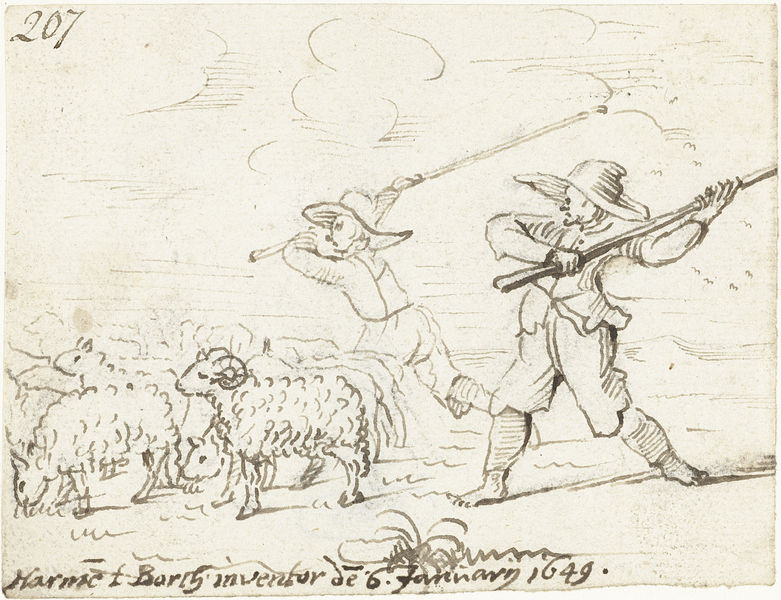
Titel: Twee herders drijven hun schapen voort
Künstler: Harmen ter Borch
Standort: Amsterdam
Institution: Rijksmuseum
Schlagwörter: hat, men, people, white, arm, black, old, brown, cloud, clouds, man, sky, field, peasant, village, feet, grass, drawing, animals, cartoon, hats, illustration, sketch, birds, pen, writing, children, dirt, ink, watercolor, signature, foot, shoes, pencil, england, animal, farm, farmer, horn, horns, goat, ram, sheep, simple, eat, flock, graze, grazing, herd, lamb, lambs, sheeps, shepard, shephard, wool, farmers, clothing, stick, shirt, shepherd, shepherds, whip, staff, latin, dust, text, pole, words, harm, hurt, gun, guns, countryside, crook, rifles, herder, herding, barefoot, poles, famers, drive, number, seventeenth century, feed, lash, 17th century, ng, hearding, pensil, shotgun, hit, cursive, muskets, fee, inventor, ewe, rams, ewes, herders, 207, pands, heard, shepeards, baa, 1649, inventory, riffles, barfeet, frook, bellwether, england', barly, barely, harmc, barth, farmour, farmor, 농부가 막대기로 양을 몬다, shooting sheep, marmic 207, sheep easting grass, sheep herders